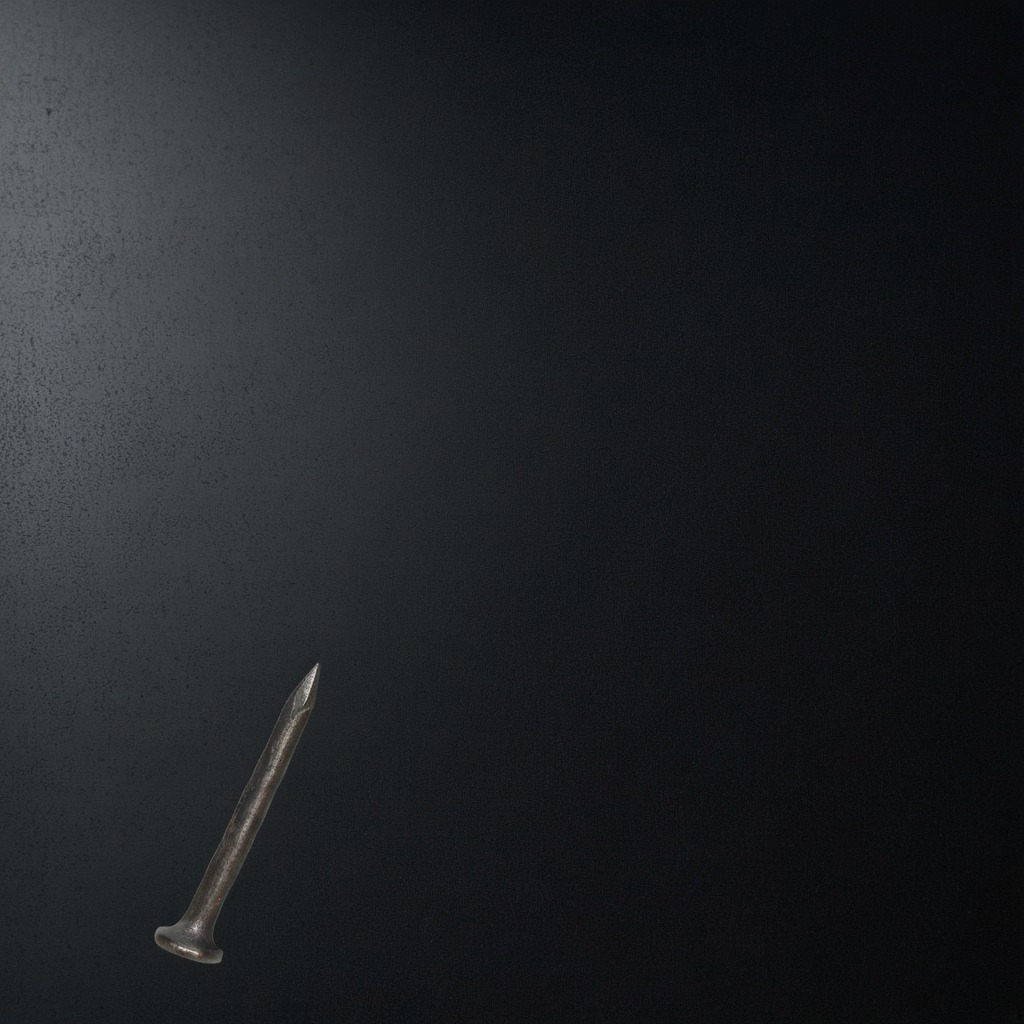
A black iron nail lies on a clean granite tabletop.